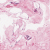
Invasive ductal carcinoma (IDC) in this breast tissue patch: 0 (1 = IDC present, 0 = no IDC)